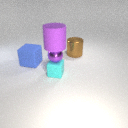
large purple rubber cylinder above small purple metal sphere